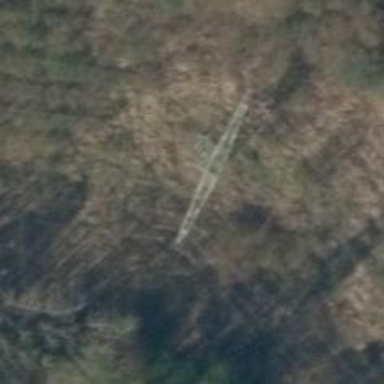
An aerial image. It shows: Power line in the image.